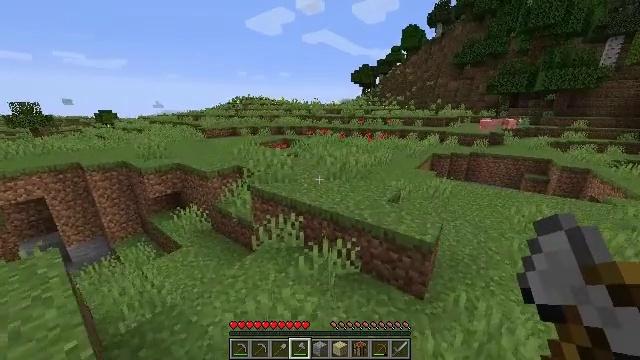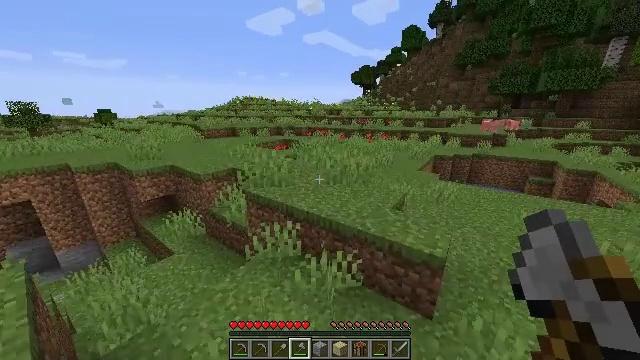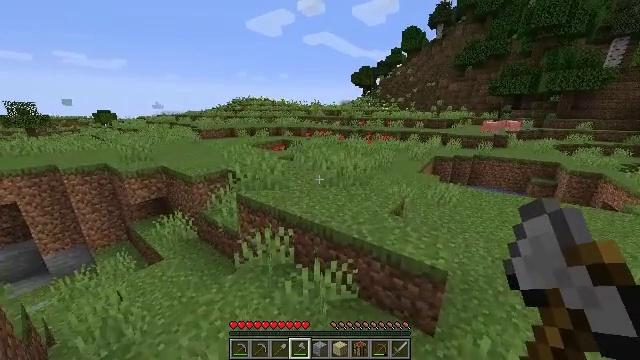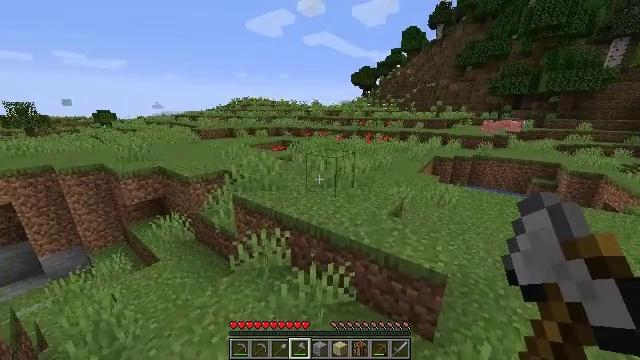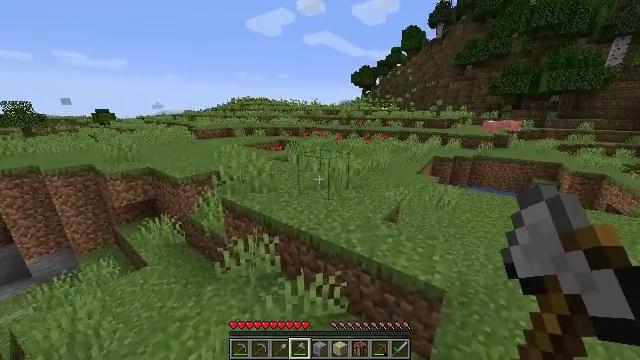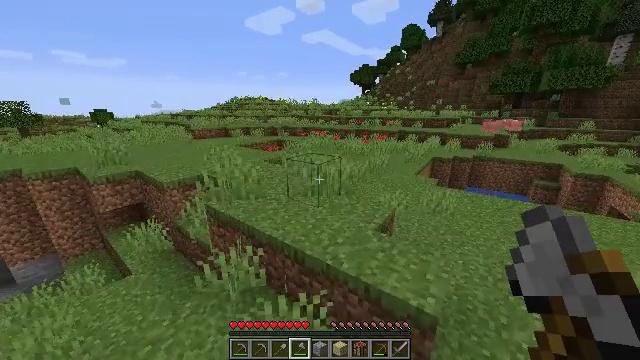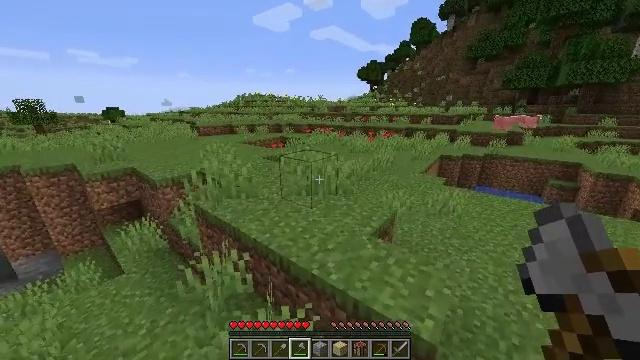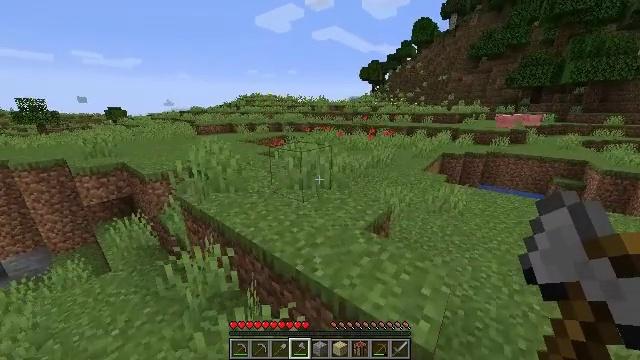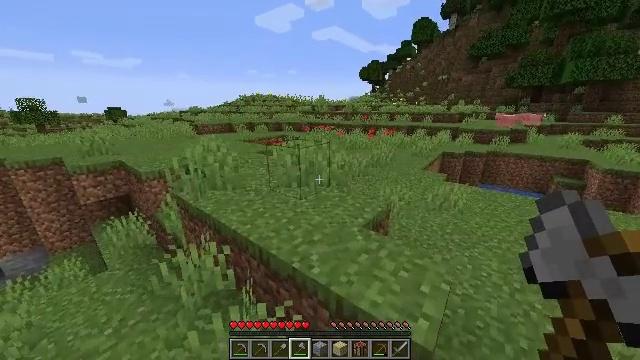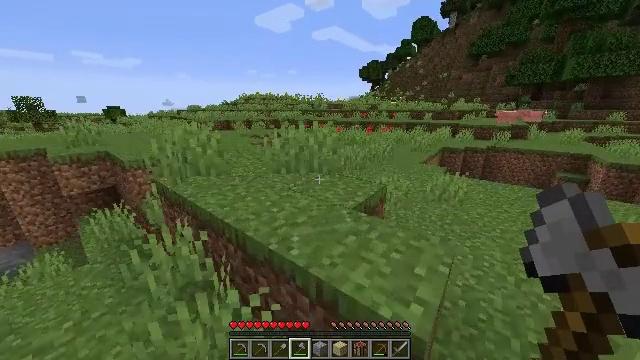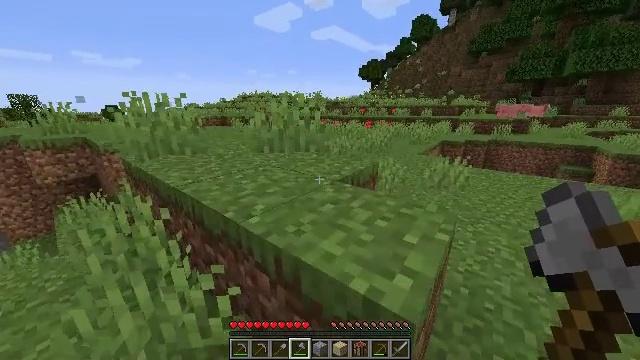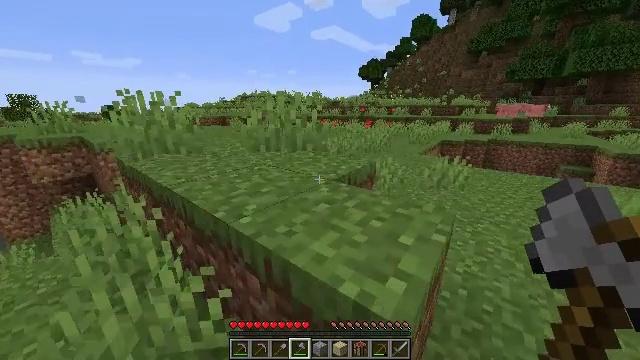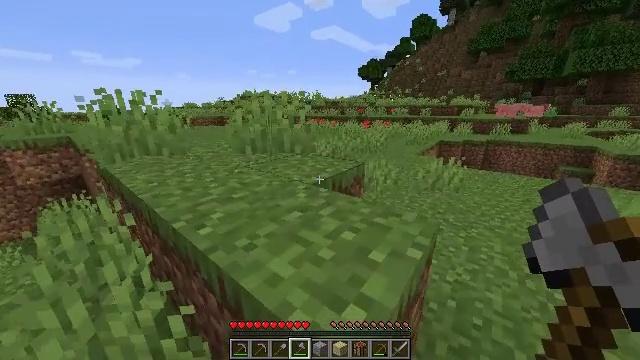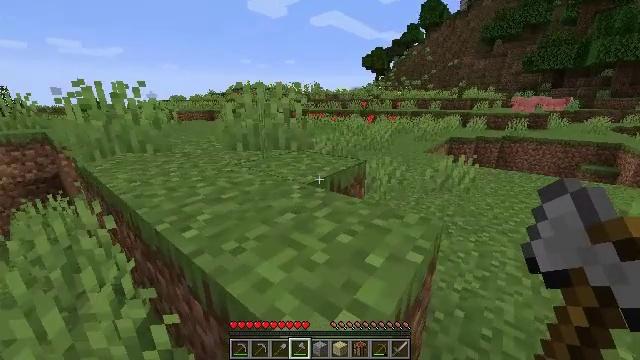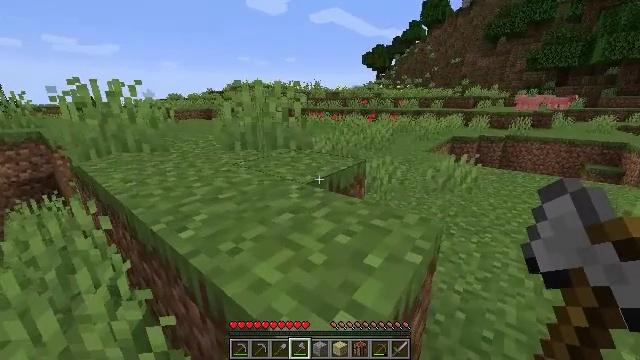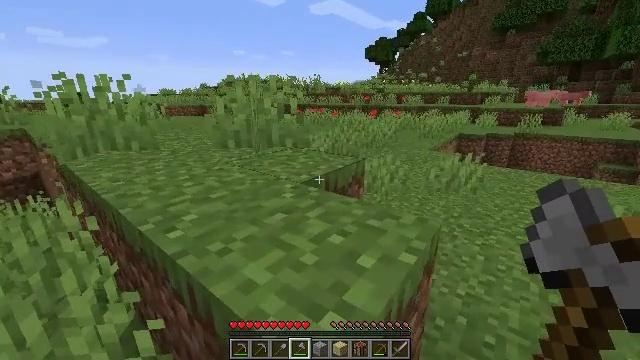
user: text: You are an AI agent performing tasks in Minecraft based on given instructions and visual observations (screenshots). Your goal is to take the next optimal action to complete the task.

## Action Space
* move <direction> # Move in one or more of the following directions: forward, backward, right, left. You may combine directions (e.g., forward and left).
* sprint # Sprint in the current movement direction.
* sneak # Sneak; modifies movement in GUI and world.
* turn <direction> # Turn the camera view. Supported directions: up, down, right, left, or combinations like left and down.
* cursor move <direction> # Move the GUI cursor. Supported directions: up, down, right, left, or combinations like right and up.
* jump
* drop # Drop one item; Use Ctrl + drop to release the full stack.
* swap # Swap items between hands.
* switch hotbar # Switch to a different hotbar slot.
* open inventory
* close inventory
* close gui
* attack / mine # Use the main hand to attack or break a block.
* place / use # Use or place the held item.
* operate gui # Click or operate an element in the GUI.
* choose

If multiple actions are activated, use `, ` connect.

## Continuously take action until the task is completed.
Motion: motion action
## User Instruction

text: Mine the poppy flower.
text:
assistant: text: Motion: move forward, sprint
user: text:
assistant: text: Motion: move forward and move right, sprint
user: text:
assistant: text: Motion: move forward and move right, sprint
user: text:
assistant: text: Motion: move forward and move right, sprint
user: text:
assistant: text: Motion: move forward and move right, sprint
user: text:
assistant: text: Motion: move forward and move right, sprint, turn left
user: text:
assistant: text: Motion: move forward and move right, sprint
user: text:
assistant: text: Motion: move forward and move right, sprint
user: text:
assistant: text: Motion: move forward and move right, sprint
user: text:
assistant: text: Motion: move forward and move right, sprint
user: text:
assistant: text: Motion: move forward and move right, sprint
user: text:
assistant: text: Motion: move forward and move right, sprint
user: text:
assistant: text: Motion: move forward and move right, sprint
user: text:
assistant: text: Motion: move forward and move right, sprint
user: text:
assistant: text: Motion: move forward and move right, sprint
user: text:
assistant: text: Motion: move forward and move right, sprint
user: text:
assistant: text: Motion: move forward and move right, sprint
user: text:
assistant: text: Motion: move forward and move right, sprint
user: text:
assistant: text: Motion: move forward and move right, sprint
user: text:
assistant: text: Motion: move forward and move right, sprint
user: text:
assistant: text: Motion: move forward and move right, sprint
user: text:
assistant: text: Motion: move forward and move right, sprint
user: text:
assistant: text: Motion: move forward and move right, sprint
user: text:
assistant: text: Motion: move forward and move right, sprint
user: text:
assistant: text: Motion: move forward and move right, sprint, turn right
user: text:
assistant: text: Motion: move forward and move right, sprint
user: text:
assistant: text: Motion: move forward and move right, sprint
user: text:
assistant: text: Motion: move forward and move right, sprint
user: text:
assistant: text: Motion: move forward and move right, sprint, turn left and up
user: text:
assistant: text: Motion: move forward, sprint, turn left and up